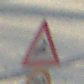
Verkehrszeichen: WildwechselLinks
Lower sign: Geschwindigkeit70
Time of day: MorningAfternoon
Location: Outdoor (Suburban)
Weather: PartlyCloudy
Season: NotSpecified
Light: Natural